Field crop: maize
Growth stage: 2
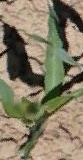
Species: maize